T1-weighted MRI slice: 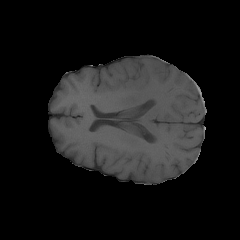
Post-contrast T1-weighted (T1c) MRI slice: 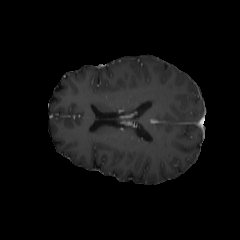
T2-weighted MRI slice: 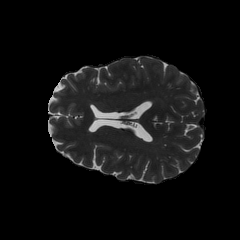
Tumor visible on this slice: no